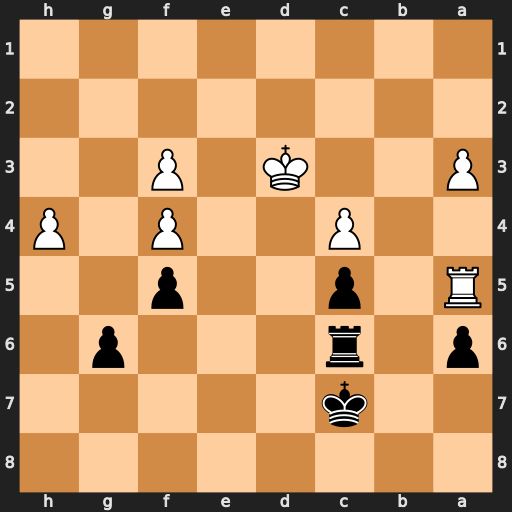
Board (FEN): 8/2k5/p1r3p1/R1p2p2/2P2P1P/P2K1P2/8/8
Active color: b
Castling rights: -
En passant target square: -
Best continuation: Kb6 Ra4 Re6